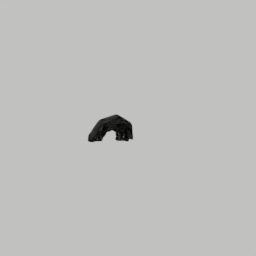
Label: furniture